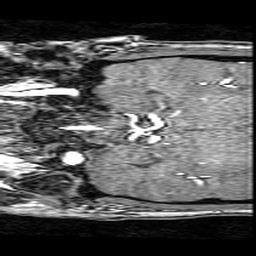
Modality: angio
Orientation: coronal
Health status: ill
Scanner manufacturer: philips
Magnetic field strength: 3 T
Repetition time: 0.01835 s
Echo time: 0.003423 s